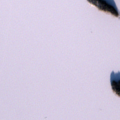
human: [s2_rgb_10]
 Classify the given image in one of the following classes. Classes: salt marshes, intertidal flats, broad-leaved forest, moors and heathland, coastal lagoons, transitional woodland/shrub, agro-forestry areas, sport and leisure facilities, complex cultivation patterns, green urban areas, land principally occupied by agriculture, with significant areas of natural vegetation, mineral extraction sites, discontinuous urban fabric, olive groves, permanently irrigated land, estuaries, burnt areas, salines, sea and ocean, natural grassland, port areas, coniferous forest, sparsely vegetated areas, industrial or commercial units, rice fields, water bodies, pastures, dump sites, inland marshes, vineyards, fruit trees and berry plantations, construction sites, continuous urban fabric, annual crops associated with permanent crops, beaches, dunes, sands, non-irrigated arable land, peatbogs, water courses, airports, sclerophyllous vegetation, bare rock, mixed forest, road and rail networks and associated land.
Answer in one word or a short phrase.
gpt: mixed forest, water bodies